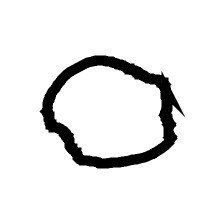
Shape: circle